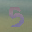
Label: 5